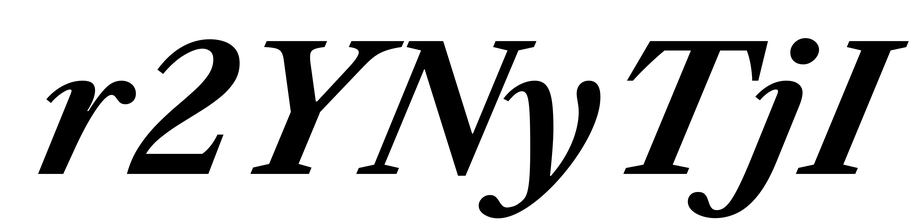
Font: LibreCaslonText-Italic_Bold_Italic